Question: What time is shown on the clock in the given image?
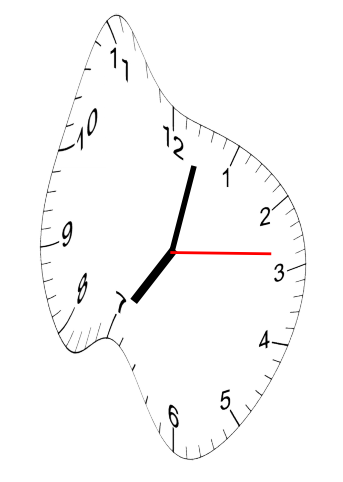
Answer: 07:02:14